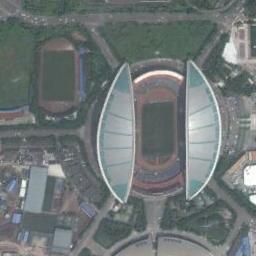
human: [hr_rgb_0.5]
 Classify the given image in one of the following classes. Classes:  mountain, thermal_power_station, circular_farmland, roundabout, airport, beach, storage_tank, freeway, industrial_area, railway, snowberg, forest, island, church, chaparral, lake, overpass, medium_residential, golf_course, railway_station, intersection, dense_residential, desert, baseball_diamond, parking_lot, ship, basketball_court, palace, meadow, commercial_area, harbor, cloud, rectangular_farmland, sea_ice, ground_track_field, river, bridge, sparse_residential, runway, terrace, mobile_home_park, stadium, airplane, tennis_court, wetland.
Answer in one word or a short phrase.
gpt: stadium